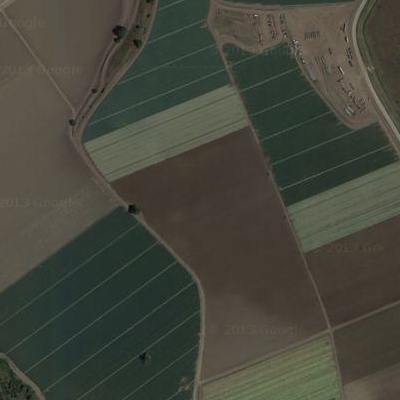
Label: bField